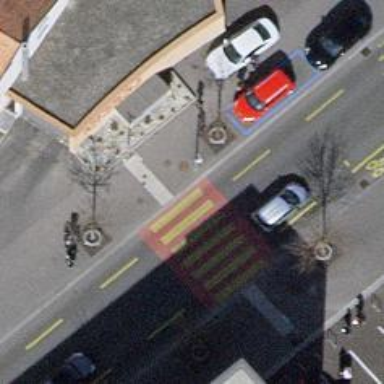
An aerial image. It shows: Sidewalk.